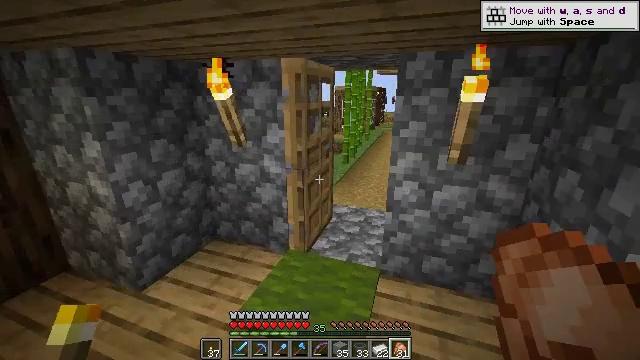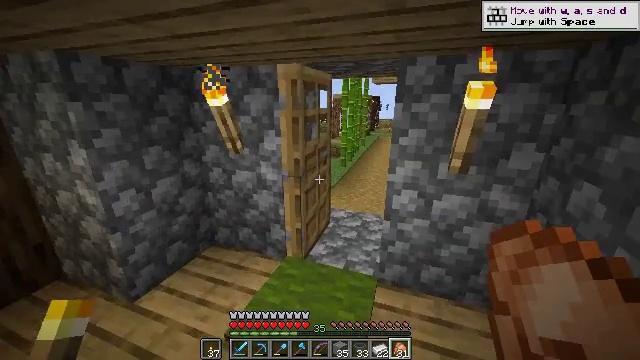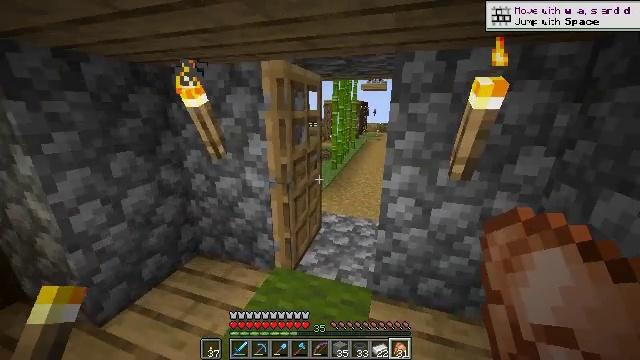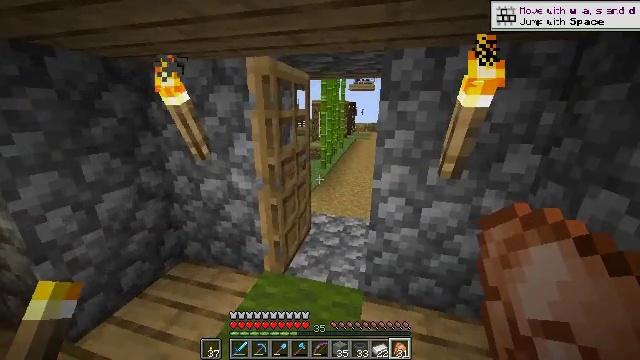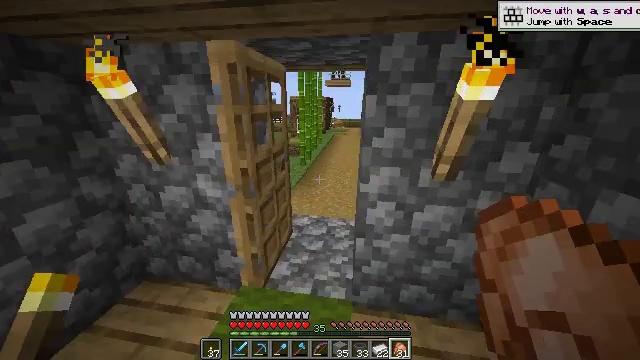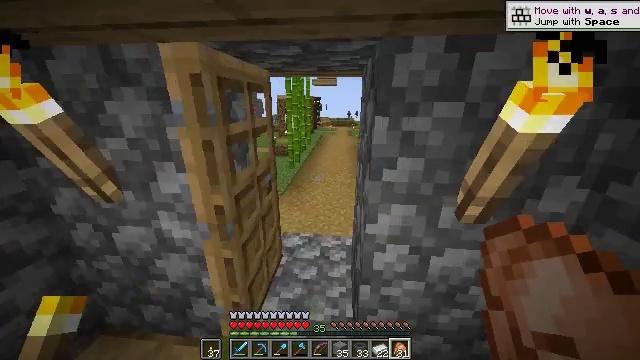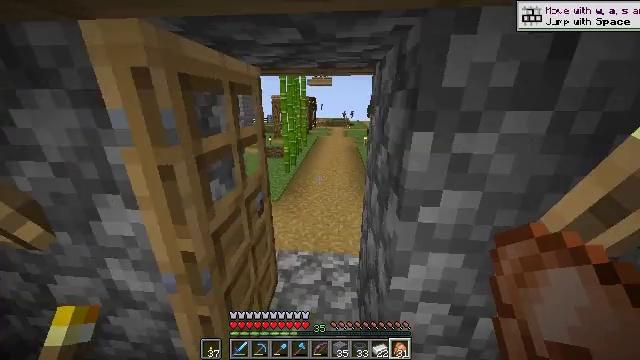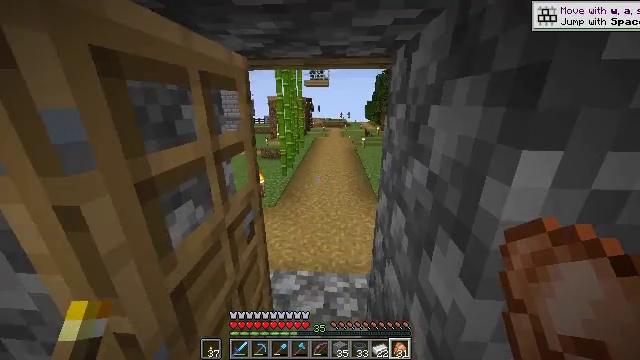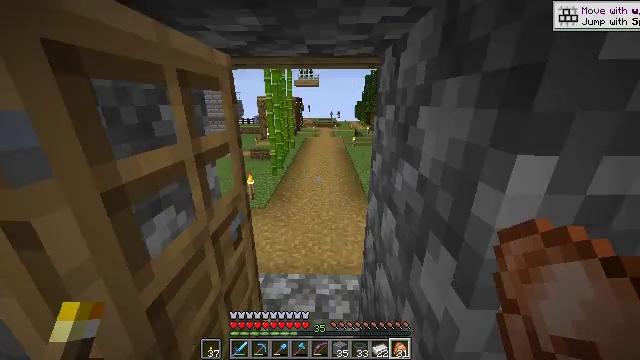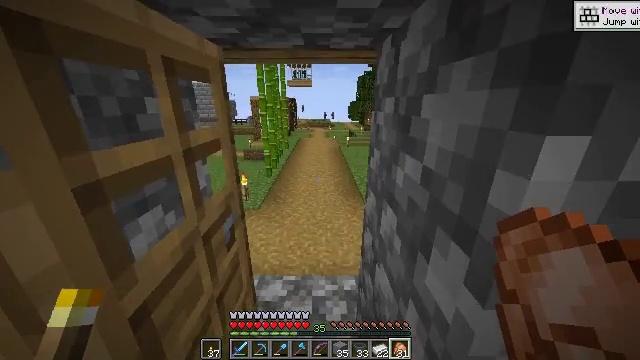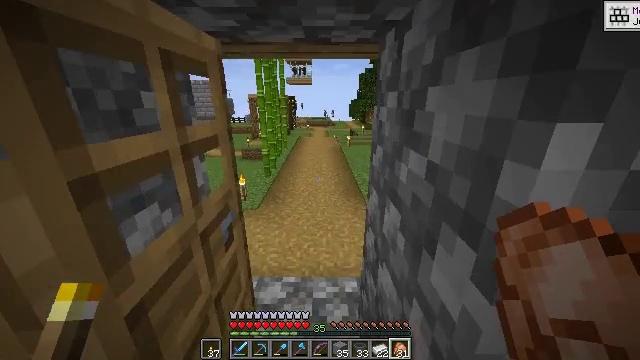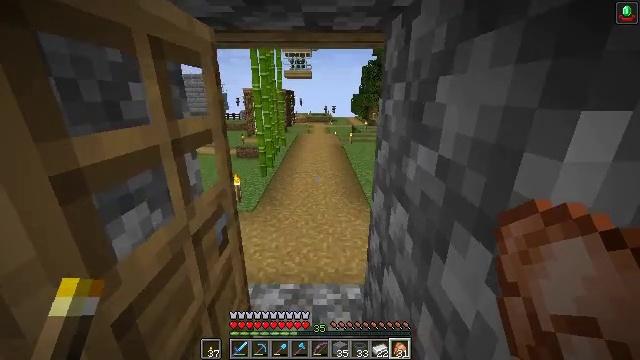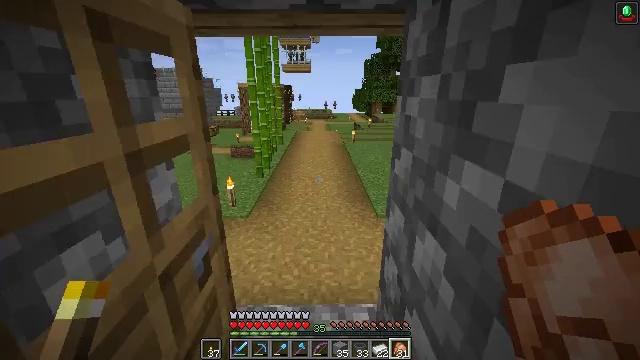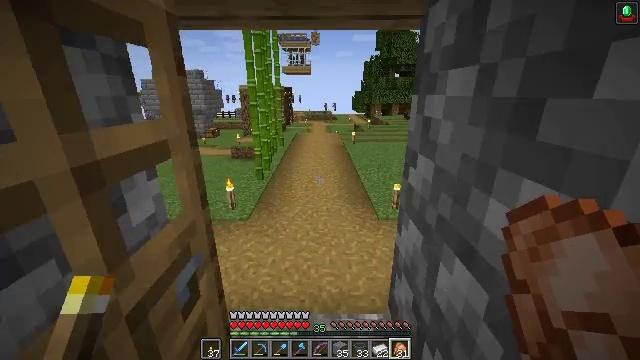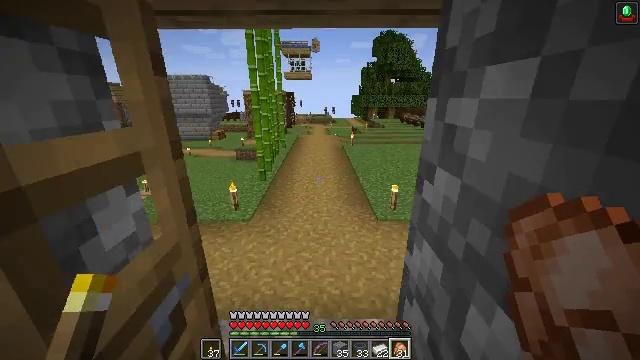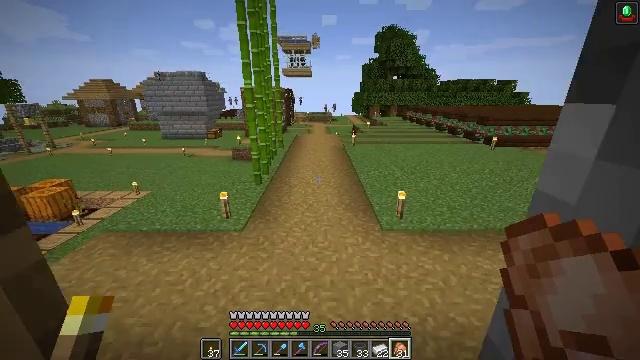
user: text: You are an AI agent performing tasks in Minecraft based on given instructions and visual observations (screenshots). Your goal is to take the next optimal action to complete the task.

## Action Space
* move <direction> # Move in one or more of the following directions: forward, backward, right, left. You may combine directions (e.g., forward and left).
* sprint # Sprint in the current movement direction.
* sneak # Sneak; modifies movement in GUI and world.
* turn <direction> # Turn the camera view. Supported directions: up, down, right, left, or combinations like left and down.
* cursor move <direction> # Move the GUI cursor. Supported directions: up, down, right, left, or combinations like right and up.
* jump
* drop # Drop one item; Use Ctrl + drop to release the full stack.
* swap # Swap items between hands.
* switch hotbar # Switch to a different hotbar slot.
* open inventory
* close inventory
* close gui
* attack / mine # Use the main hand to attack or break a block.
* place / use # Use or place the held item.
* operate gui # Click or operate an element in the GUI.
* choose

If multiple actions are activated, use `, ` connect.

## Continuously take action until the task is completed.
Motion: motion action
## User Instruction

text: Open the crafting table to craft an emerald.
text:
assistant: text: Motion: move forward, sprint
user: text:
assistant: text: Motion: move forward, sprint, turn right
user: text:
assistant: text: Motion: move forward, sprint, turn right
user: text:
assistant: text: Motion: move forward, turn right and down
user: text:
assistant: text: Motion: move forward, turn right
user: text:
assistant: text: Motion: move forward, turn right
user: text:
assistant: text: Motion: move forward
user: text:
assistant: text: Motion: move forward, turn right
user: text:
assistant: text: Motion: move forward, turn right
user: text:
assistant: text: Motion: move forward
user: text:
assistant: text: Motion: move forward, sprint
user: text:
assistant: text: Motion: move forward, sprint
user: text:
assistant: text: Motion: move forward, sprint
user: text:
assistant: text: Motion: move forward
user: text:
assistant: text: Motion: move forward
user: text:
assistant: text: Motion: move forward
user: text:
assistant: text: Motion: move forward
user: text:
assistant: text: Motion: move forward
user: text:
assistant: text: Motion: move forward
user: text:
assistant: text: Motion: move forward, sprint
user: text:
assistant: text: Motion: move forward, sprint
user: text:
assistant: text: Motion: move forward, sprint
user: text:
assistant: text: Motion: move forward, sprint
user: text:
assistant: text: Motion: move forward
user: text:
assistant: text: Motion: move forward
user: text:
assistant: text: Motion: move forward, jump
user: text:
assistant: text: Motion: move forward, jump
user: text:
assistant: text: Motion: move forward, jump
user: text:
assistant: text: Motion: move forward, jump
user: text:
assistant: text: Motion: move forward, jump